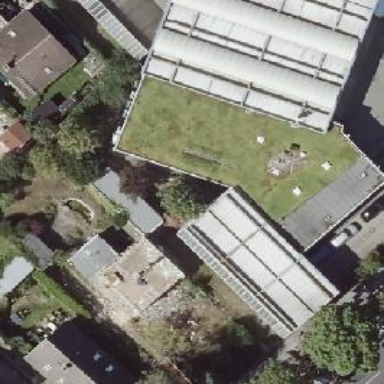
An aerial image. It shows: Commercial building with flat roof.